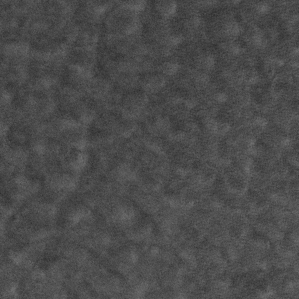
Label: frost